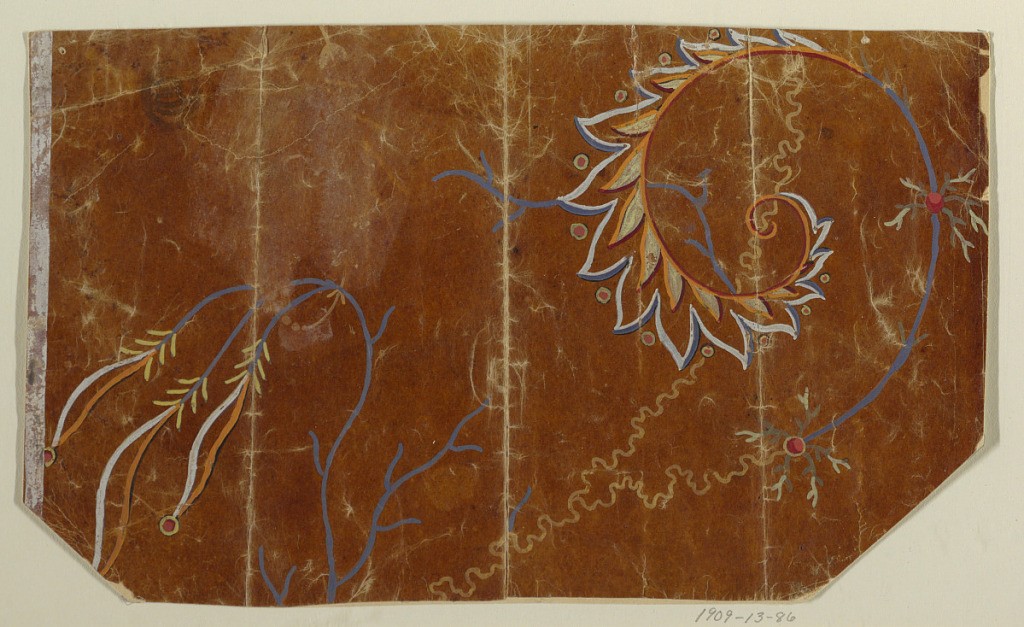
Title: Design for a Woven Fabric, Fragment
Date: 1815-1840
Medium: Gouache on oily tracing paper, mounted
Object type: Drawing
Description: A leaf spiral, from which boughs rise, with threads hanging obliquely downward; a leaf bough rising from the next staggered horizontal row. Both motifs in opposite direction. White stripe at left.